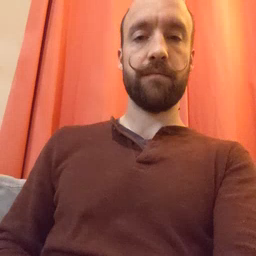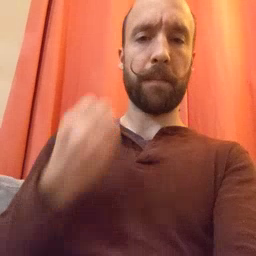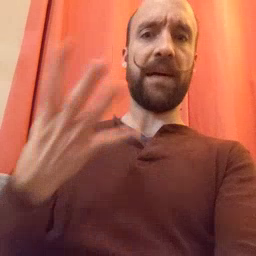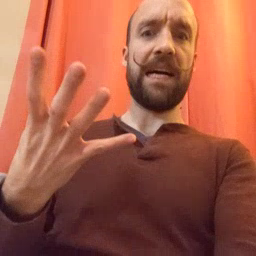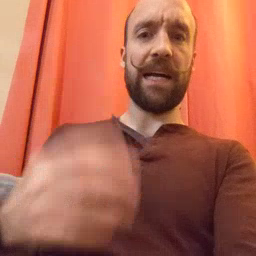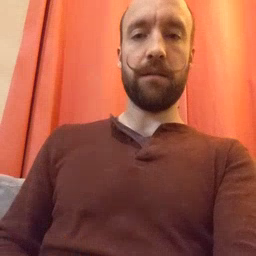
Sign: many